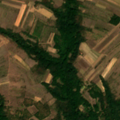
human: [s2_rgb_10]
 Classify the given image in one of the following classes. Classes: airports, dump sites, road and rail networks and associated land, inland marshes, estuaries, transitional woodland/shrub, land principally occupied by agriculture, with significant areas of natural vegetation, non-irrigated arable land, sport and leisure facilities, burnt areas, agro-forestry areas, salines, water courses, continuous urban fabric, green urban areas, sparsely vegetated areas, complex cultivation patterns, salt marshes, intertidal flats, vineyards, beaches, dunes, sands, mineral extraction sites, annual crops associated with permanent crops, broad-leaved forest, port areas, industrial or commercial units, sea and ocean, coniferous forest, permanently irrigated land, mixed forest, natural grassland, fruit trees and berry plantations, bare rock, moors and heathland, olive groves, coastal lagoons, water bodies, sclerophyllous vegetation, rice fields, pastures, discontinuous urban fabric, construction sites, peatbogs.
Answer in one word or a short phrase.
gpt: non-irrigated arable land, complex cultivation patterns, land principally occupied by agriculture, with significant areas of natural vegetation, broad-leaved forest